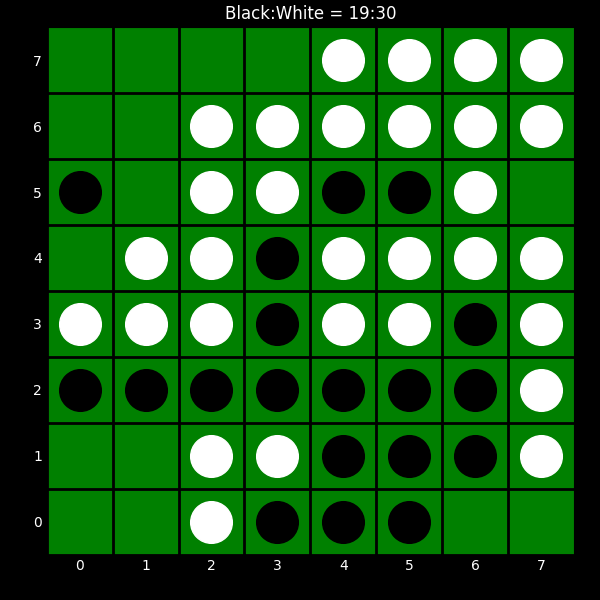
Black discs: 19
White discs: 30